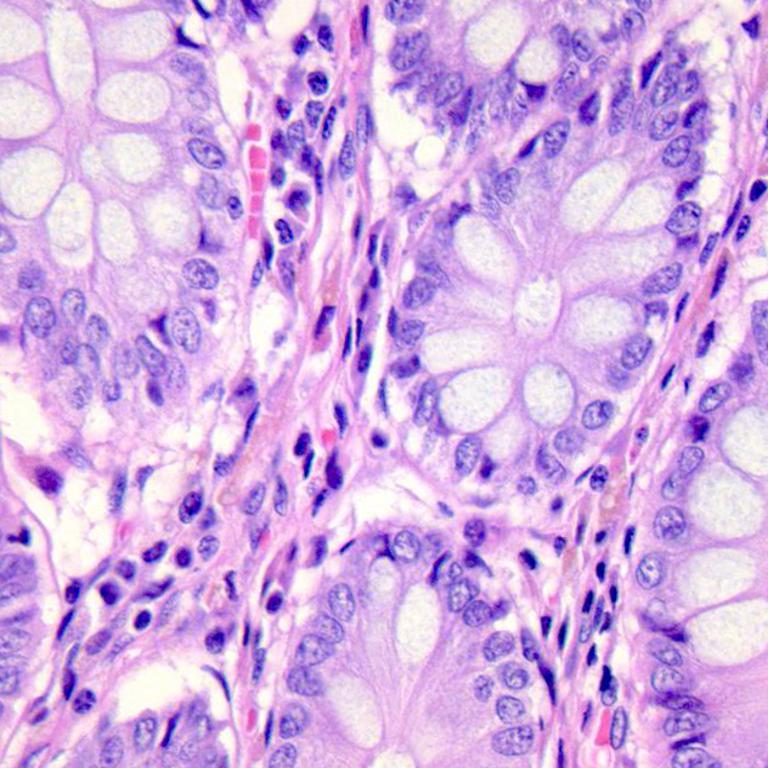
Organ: colon
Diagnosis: benign